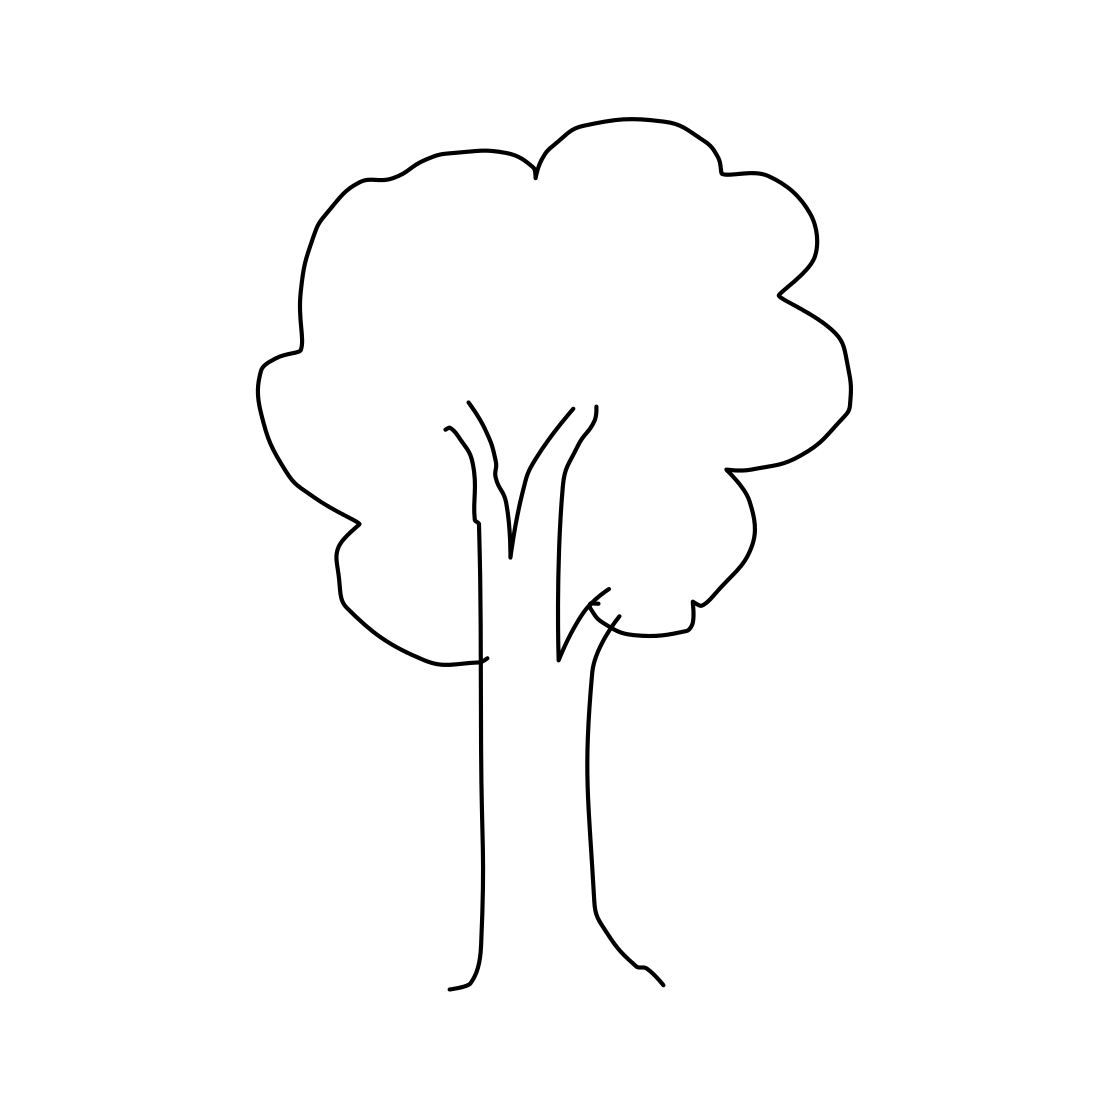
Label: tree